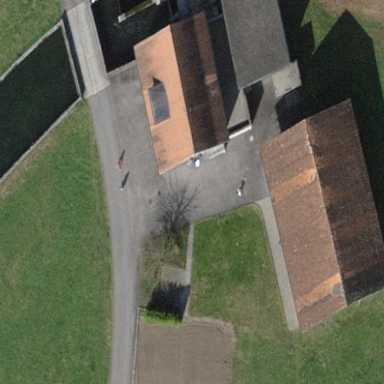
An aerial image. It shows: Detached building.